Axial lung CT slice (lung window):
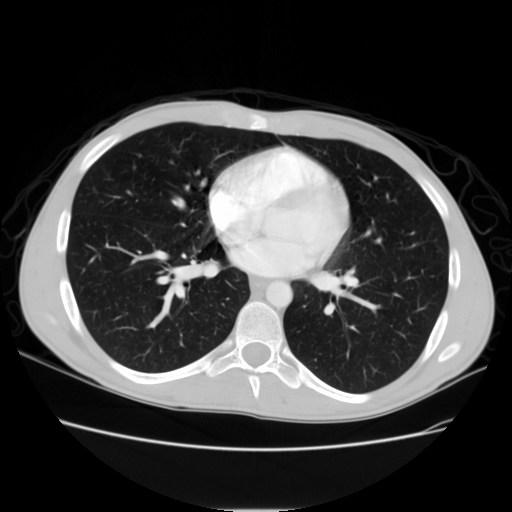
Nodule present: no